Question: Maybe a duplicate, but I haven't found a solution yet. So, I have a vertical LinearLayout with a header which is a horizontal layout and a main content section (FrameLayout). Within the header I got three children of which one should be left align, the other one right aligned and the third on should fill the space in between.

I think I have to use a RelativeLayout instead of a LinearLayout, but if I do so, it fill's the parent completely and nothing else is visible.
Any suggestion? Basically the two button inside the red rectangle should be aligned to the right.
Here's the XML.
'''
<LinearLayout
android:id="@+id/sort_layout"
android:layout_width="match_parent"
android:layout_height="wrap_content"
android:paddingBottom="10dp"
android:orientation="horizontal" >
<TextView
android:layout_width="wrap_content"
android:layout_height="match_parent"
android:layout_gravity="center"
android:layout_marginRight="10dp"
android:fontFamily="sans-serif-condensed"
android:gravity="center"
android:text="@string/sort_by"
android:textColor="@color/white80"
android:textSize="20sp" />
<RadioGroup
android:id="@+id/view_group"
style="@android:style/ButtonBar"
android:layout_width="wrap_content"
android:layout_height="wrap_content"
android:background="@android:color/background_dark"
android:orientation="horizontal"
android:padding="0dp" >
<ImageButton
android:id="@+id/btn_view_grid"
style="?android:attr/buttonBarButtonStyle"
android:layout_width="0dp"
android:layout_height="match_parent"
android:layout_gravity="center"
android:layout_margin="0dp"
android:layout_weight="1"
android:onClick="onShowGrid"
android:src="@drawable/ic_action_view_as_grid" />
<ImageButton
android:id="@+id/btn_view_list"
style="?android:attr/buttonBarButtonStyle"
android:layout_width="0dp"
android:layout_height="match_parent"
android:layout_gravity="center"
android:layout_margin="0dp"
android:layout_weight="1"
android:onClick="onShowGrid"
android:src="@drawable/ic_action_view_as_list" />
</RadioGroup>
<RadioGroup
android:id="@+id/sort_group"
style="@android:style/ButtonBar"
android:layout_width="match_parent"
android:layout_height="wrap_content"
android:background="@android:color/background_dark"
android:gravity="center"
android:orientation="horizontal"
android:padding="0dp" >
<Button
android:id="@+id/btn_sort_popular"
style="?android:attr/buttonBarButtonStyle"
android:layout_width="0dp"
android:layout_height="match_parent"
android:layout_gravity="center"
android:layout_margin="0dp"
android:layout_weight="1"
android:fontFamily="sans-serif-condensed"
android:onClick="onSortChanged"
android:text="@string/sort_popular"
android:textColor="@drawable/sort_button_selector"
android:textSize="20sp" />
<Button
android:id="@+id/btn_sort_new"
style="?android:attr/buttonBarButtonStyle"
android:layout_width="0dp"
android:layout_height="match_parent"
android:layout_gravity="center"
android:layout_weight="1"
android:fontFamily="sans-serif-condensed"
android:onClick="onSortChanged"
android:text="@string/sort_newest"
android:textColor="@drawable/sort_button_selector"
android:textSize="20sp" />
<Button
android:id="@+id/btn_sort_hard"
style="?android:attr/buttonBarButtonStyle"
android:layout_width="0dp"
android:layout_height="match_parent"
android:layout_gravity="center"
android:layout_weight="1"
android:fontFamily="sans-serif-condensed"
android:onClick="onSortChanged"
android:text="@string/sort_hardest"
android:textColor="@drawable/sort_button_selector"
android:textSize="20sp" />
<Button
android:id="@+id/btn_sort_easy"
style="?android:attr/buttonBarButtonStyle"
android:layout_width="0dp"
android:layout_height="match_parent"
android:layout_gravity="center"
android:layout_weight="1"
android:fontFamily="sans-serif-condensed"
android:onClick="onSortChanged"
android:text="@string/sort_easiest"
android:textColor="@drawable/sort_button_selector"
android:textSize="20sp" />
</RadioGroup>
</LinearLayout>
<FrameLayout
android:id="@+id/preview_fragment"
android:background="@android:color/holo_green_dark"
android:layout_width="match_parent"
android:layout_height="match_parent" />
</LinearLayout>
'''
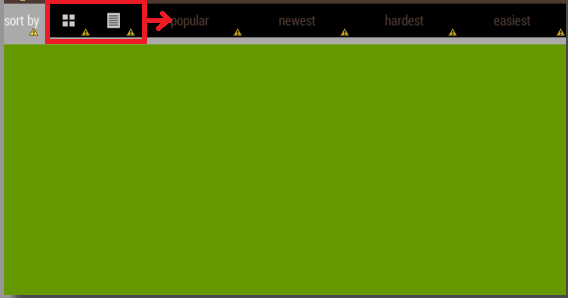
Answer: I finally figured out how to achieve this. I had to use the following values inside a instead of a LinearLayout correctly:
- - - -
Here's the XML:
'''
<RelativeLayout
android:id="@+id/sort_layout"
android:layout_width="match_parent"
android:layout_height="wrap_content"
android:paddingBottom="10dp"
android:orientation="horizontal" >
<TextView
android:id="@+id/label_sort"
android:layout_alignParentLeft="true"
android:layout_width="wrap_content"
android:layout_height="wrap_content"
android:layout_gravity="center"
android:layout_centerVertical="true"
android:layout_marginRight="10dp"
android:fontFamily="sans-serif-condensed"
android:text="@string/sort_by"
android:gravity="center"
android:textColor="@color/white80"
android:textSize="20sp" />
<RadioGroup
android:id="@+id/view_group"
style="@android:style/ButtonBar"
android:layout_width="wrap_content"
android:layout_height="wrap_content"
android:layout_alignParentRight="true"
android:background="@android:color/background_dark"
android:orientation="horizontal"
android:layout_marginLeft="10dp"
android:padding="0dp" >
<ImageButton
android:id="@+id/btn_view_grid"
style="?android:attr/buttonBarButtonStyle"
android:layout_width="0dp"
android:layout_height="match_parent"
android:layout_gravity="center"
android:layout_margin="0dp"
android:layout_weight="1"
android:onClick="onShowGrid"
android:src="@drawable/ic_action_view_as_grid" />
<ImageButton
android:id="@+id/btn_view_list"
style="?android:attr/buttonBarButtonStyle"
android:layout_width="0dp"
android:layout_height="match_parent"
android:layout_gravity="center"
android:layout_margin="0dp"
android:layout_weight="1"
android:onClick="onShowList"
android:src="@drawable/ic_action_view_as_list" />
</RadioGroup>
<RadioGroup
android:id="@+id/sort_group"
style="@android:style/ButtonBar"
android:layout_width="match_parent"
android:layout_height="wrap_content"
android:layout_toLeftOf="@+id/view_group"
android:layout_toRightOf="@+id/label_sort"
android:background="@android:color/background_dark"
android:gravity="center"
android:orientation="horizontal"
android:padding="0dp" >
<Button
android:id="@+id/btn_sort_popular"
style="?android:attr/buttonBarButtonStyle"
android:layout_width="0dp"
android:layout_height="match_parent"
android:layout_gravity="center"
android:layout_margin="0dp"
android:layout_weight="1"
android:fontFamily="sans-serif-condensed"
android:onClick="onSortChanged"
android:text="@string/sort_popular"
android:textColor="@drawable/sort_button_selector"
android:textSize="20sp" />
<Button
android:id="@+id/btn_sort_new"
style="?android:attr/buttonBarButtonStyle"
android:layout_width="0dp"
android:layout_height="match_parent"
android:layout_gravity="center"
android:layout_weight="1"
android:fontFamily="sans-serif-condensed"
android:onClick="onSortChanged"
android:text="@string/sort_newest"
android:textColor="@drawable/sort_button_selector"
android:textSize="20sp" />
<Button
android:id="@+id/btn_sort_hard"
style="?android:attr/buttonBarButtonStyle"
android:layout_width="0dp"
android:layout_height="match_parent"
android:layout_gravity="center"
android:layout_weight="1"
android:fontFamily="sans-serif-condensed"
android:onClick="onSortChanged"
android:text="@string/sort_hardest"
android:textColor="@drawable/sort_button_selector"
android:textSize="20sp" />
<Button
android:id="@+id/btn_sort_easy"
style="?android:attr/buttonBarButtonStyle"
android:layout_width="0dp"
android:layout_height="match_parent"
android:layout_gravity="center"
android:layout_weight="1"
android:fontFamily="sans-serif-condensed"
android:onClick="onSortChanged"
android:text="@string/sort_easiest"
android:textColor="@drawable/sort_button_selector"
android:textSize="20sp" />
</RadioGroup>
</RelativeLayout>
<FrameLayout
android:id="@+id/preview_fragment"
android:background="@android:color/holo_green_dark"
android:layout_width="match_parent"
android:layout_height="match_parent" />
</LinearLayout>
'''